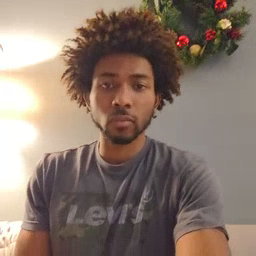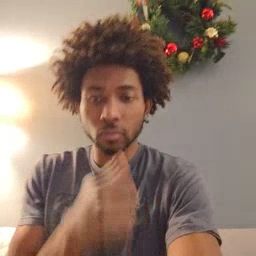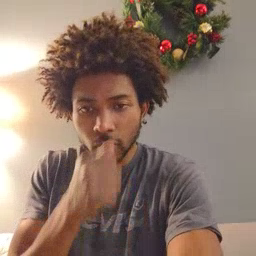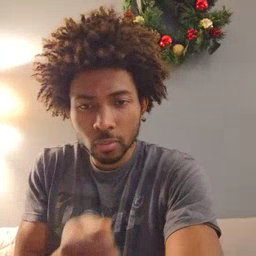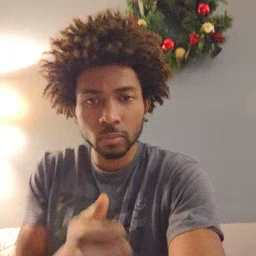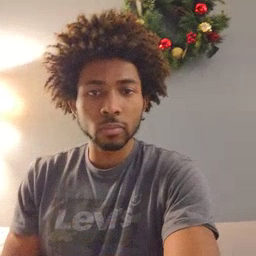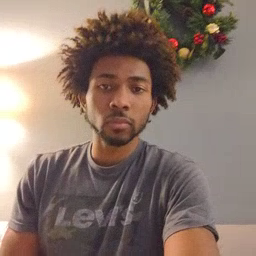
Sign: hide